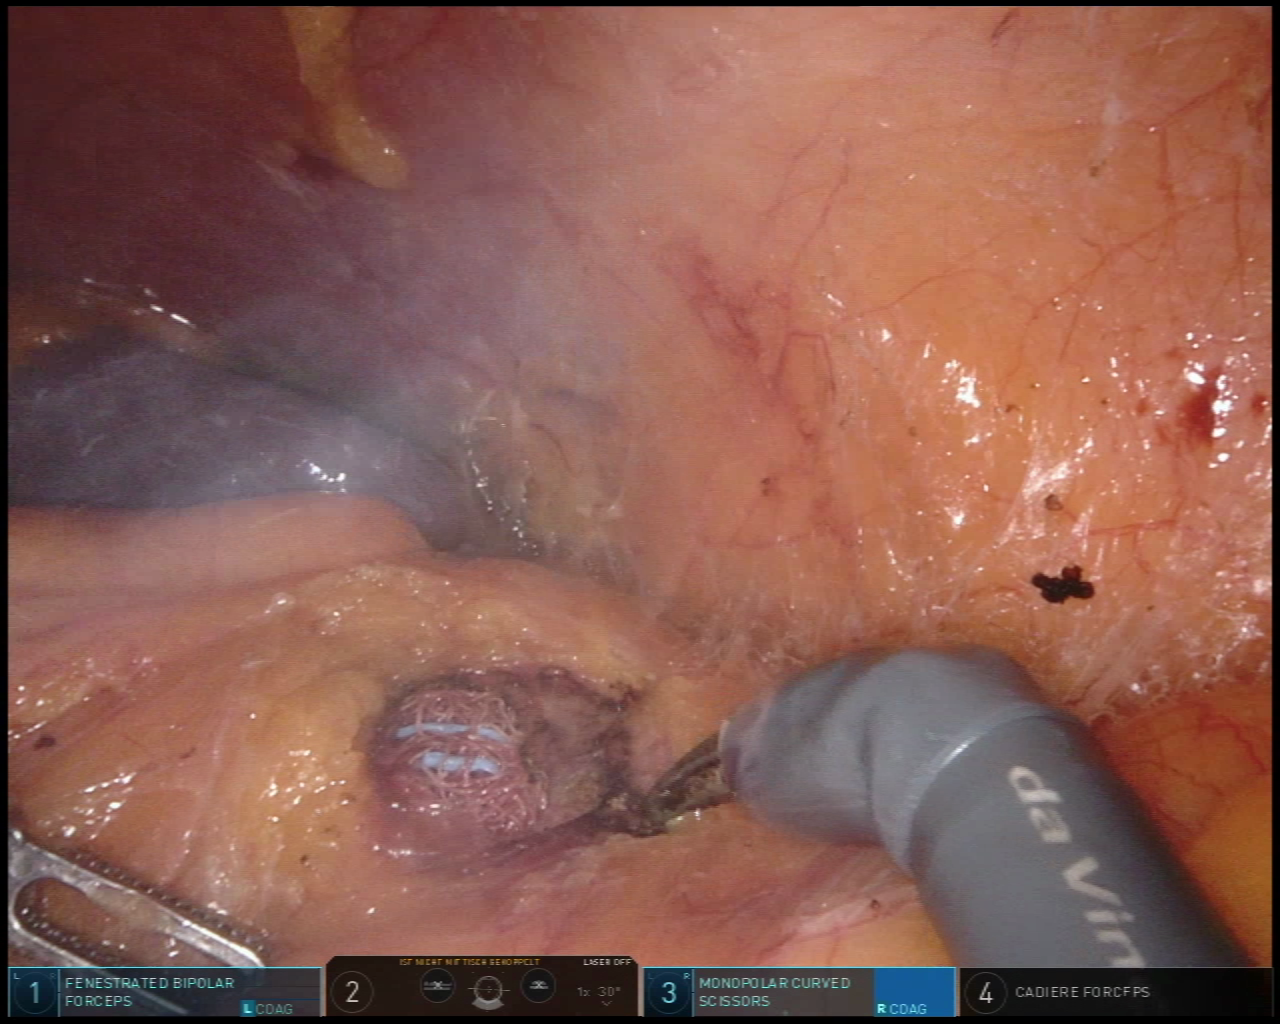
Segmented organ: spleen
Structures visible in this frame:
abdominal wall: yes
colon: no
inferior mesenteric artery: no
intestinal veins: no
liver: no
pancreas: no
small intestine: no
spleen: yes
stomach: no
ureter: no
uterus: no
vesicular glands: no